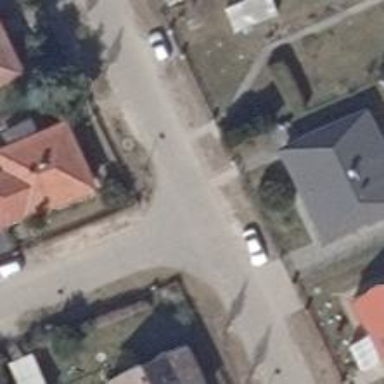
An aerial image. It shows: Footway along the road.